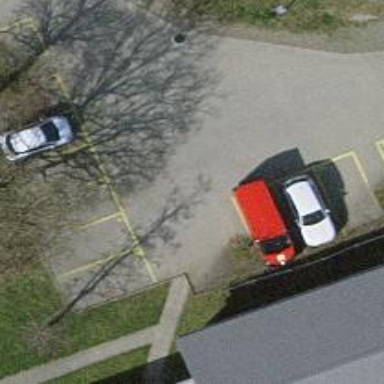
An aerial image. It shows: Parking aisle with paving stones surface.